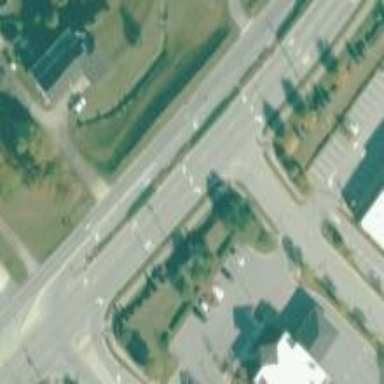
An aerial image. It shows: Unmarked crossing on asphalt footway.